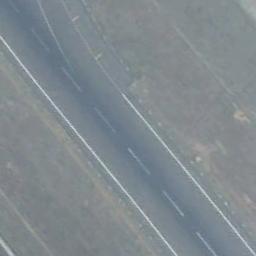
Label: runway